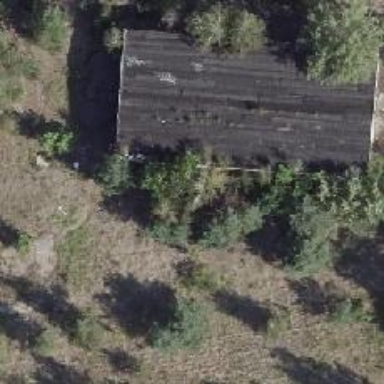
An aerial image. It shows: Abandoned railway yard.